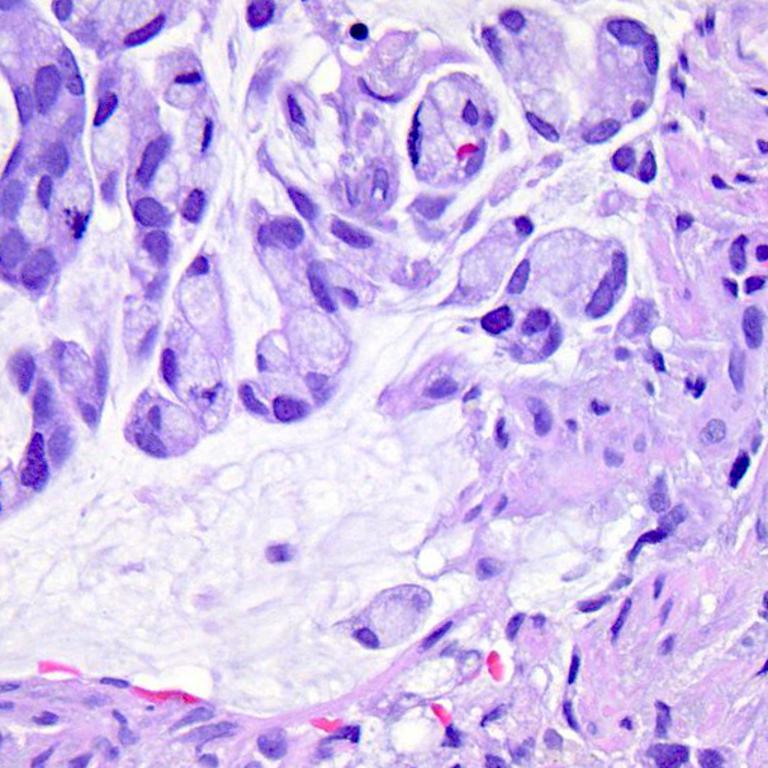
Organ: colon
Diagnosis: adenocarcinomas